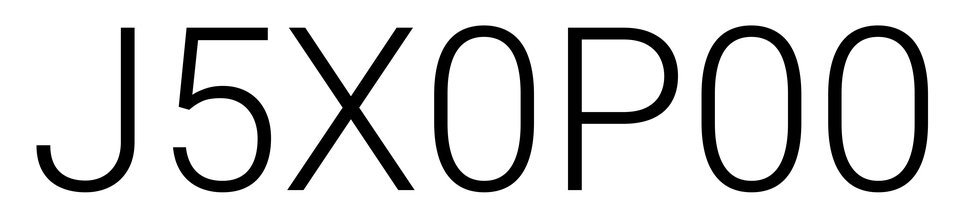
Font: Roboto_Light